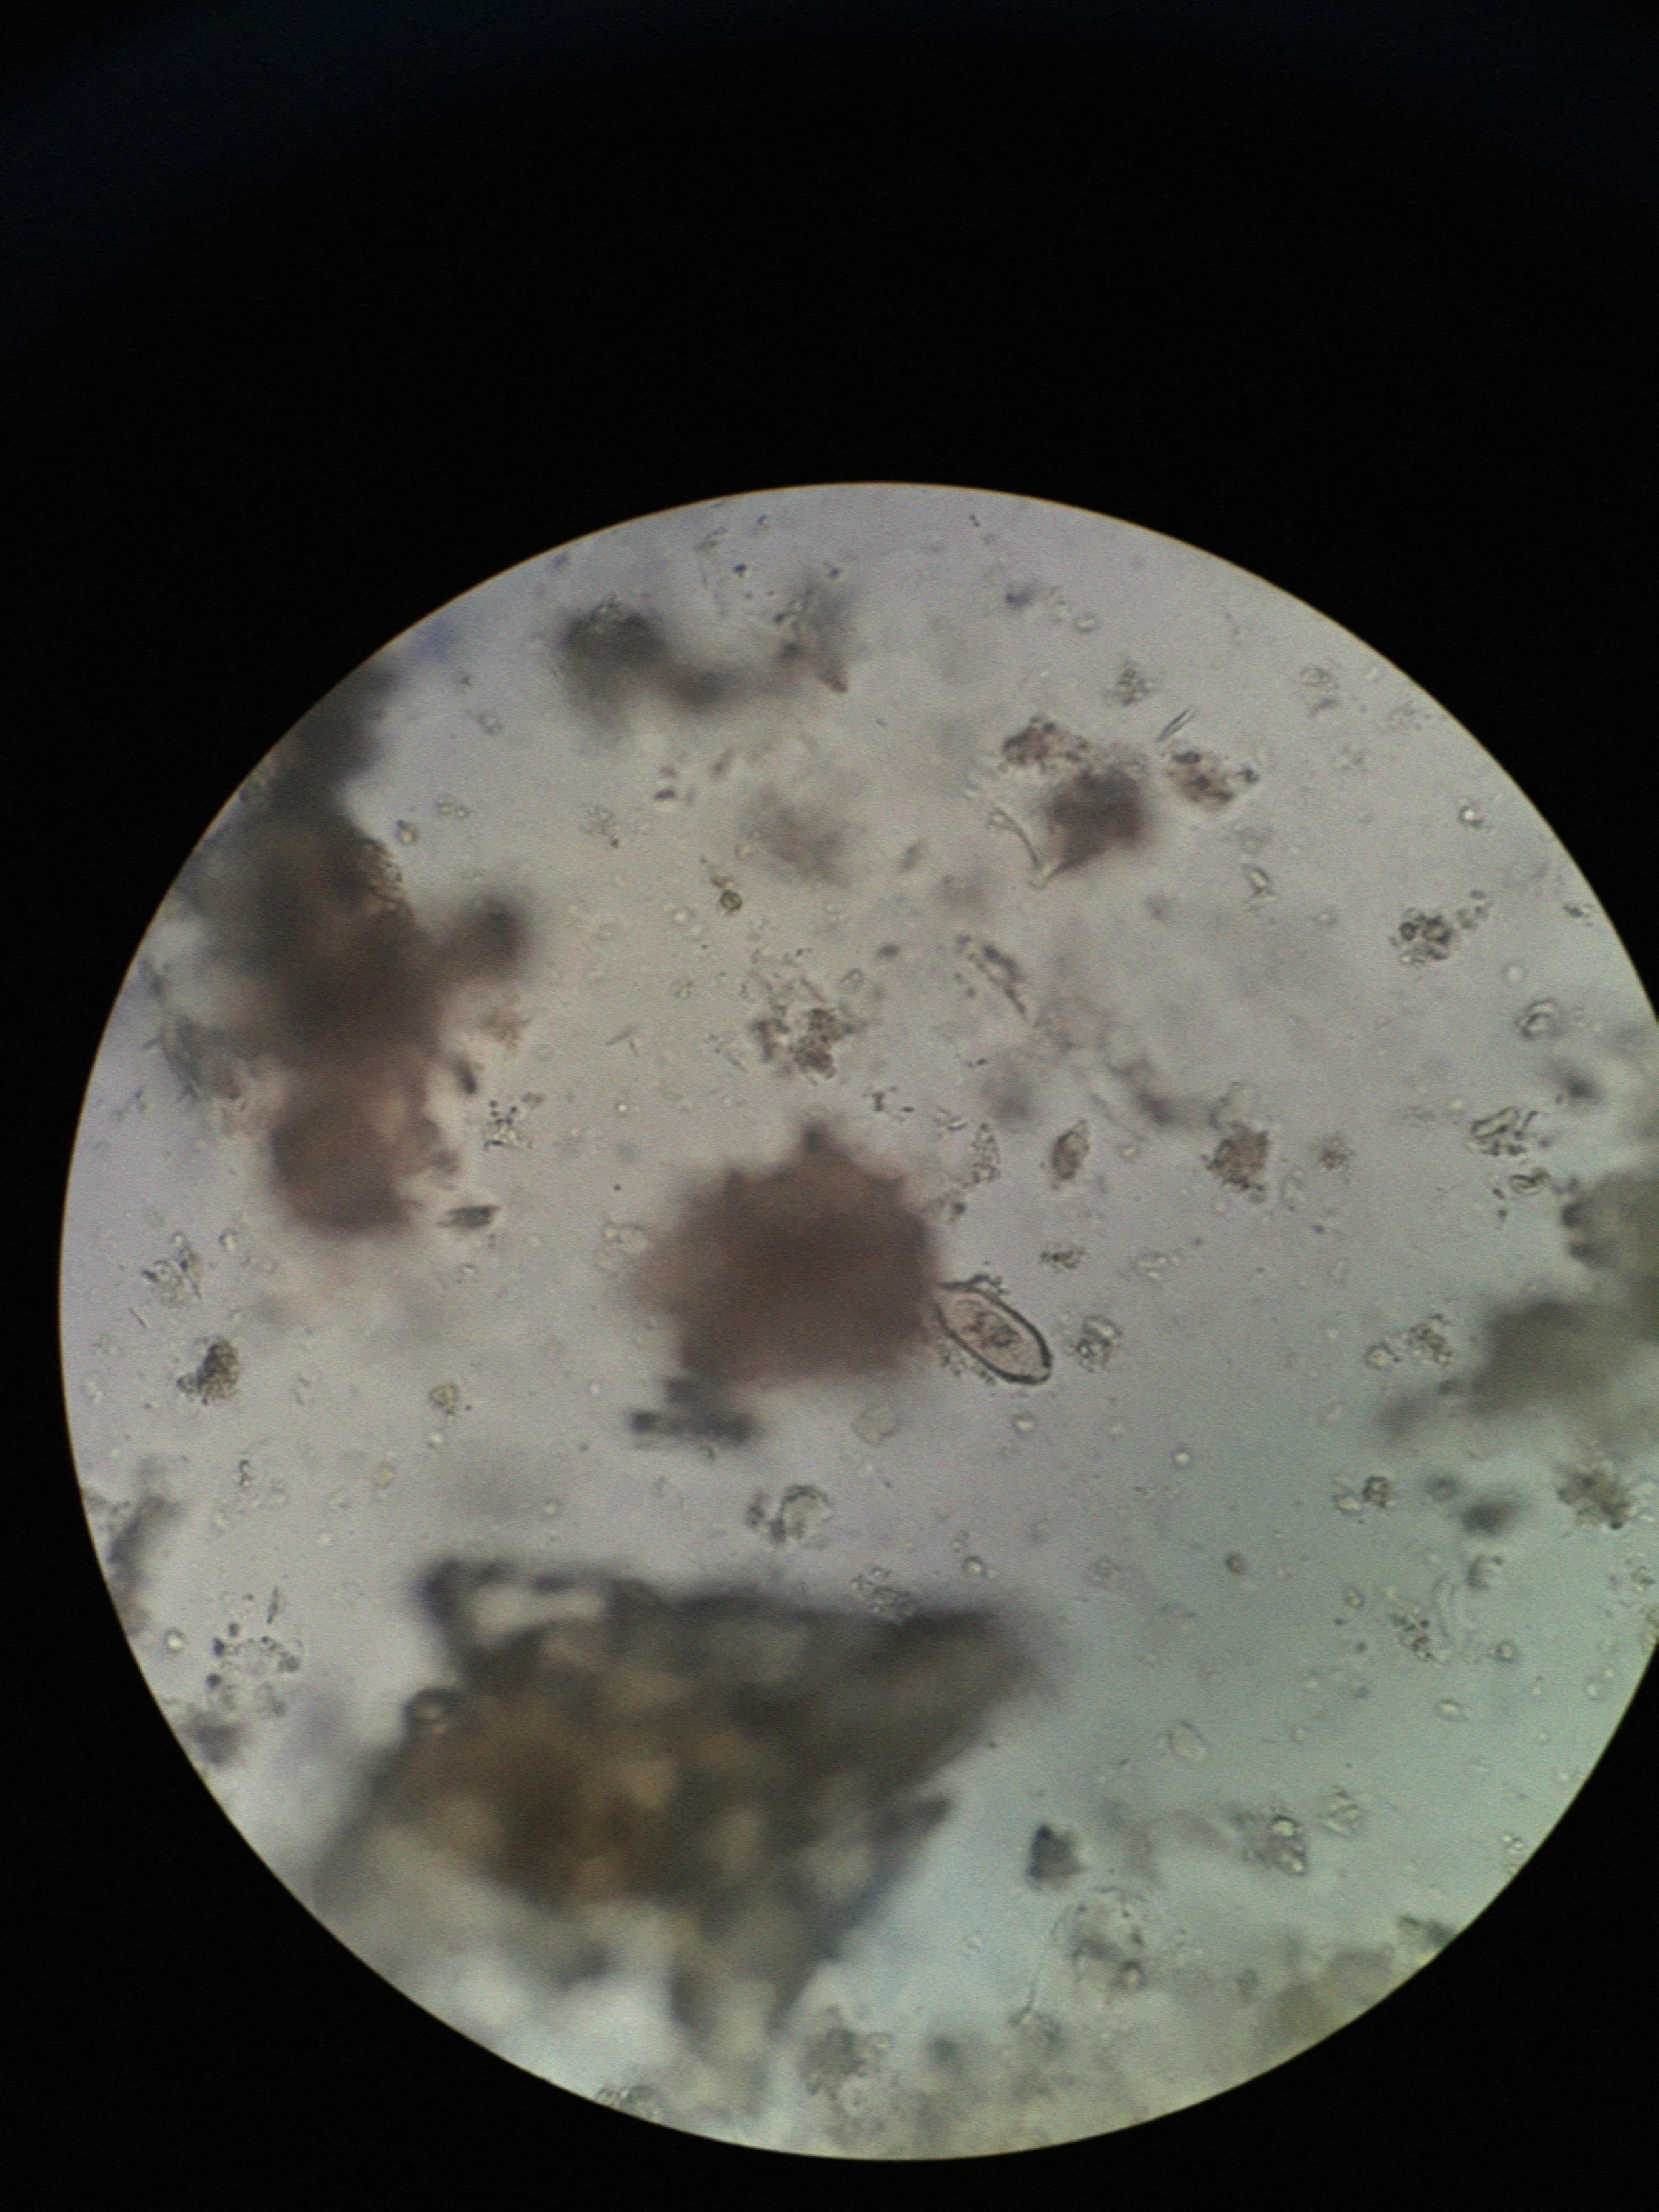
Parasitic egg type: Capillaria philippinensis